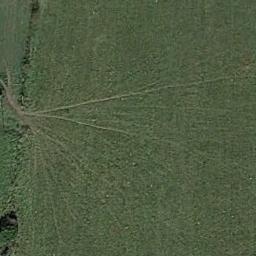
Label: meadow